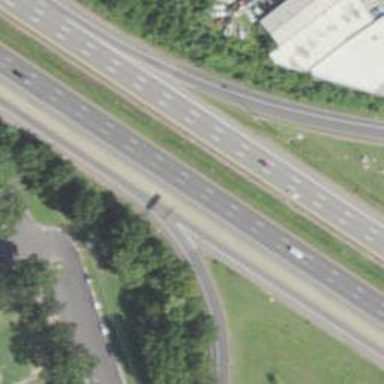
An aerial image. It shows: Motorway junction.